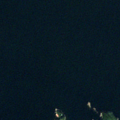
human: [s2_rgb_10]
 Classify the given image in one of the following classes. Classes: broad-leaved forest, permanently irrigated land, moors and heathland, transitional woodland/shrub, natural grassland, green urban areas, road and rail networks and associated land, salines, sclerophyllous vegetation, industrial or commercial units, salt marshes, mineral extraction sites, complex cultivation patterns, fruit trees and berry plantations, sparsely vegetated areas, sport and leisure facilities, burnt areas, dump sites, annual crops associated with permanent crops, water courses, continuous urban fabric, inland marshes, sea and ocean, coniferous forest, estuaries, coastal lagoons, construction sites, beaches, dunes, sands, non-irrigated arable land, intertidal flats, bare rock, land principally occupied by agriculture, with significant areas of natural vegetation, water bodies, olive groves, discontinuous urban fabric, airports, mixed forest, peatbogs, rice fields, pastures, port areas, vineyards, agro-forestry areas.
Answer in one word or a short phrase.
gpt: coniferous forest, sea and ocean